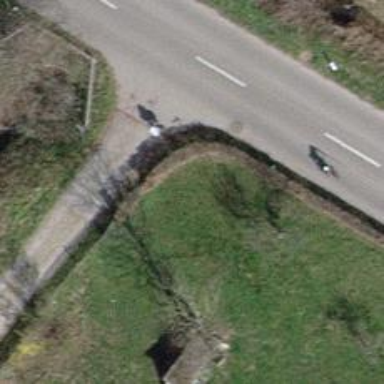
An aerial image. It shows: Hedge barrier.